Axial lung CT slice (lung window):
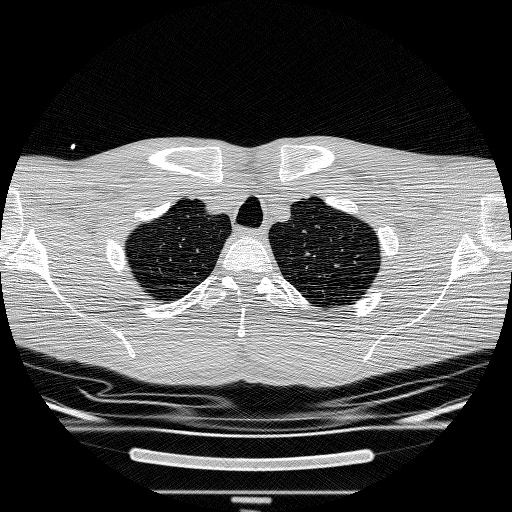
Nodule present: no